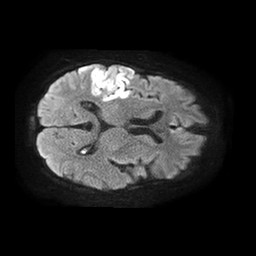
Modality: TRACE
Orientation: axial
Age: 69
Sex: female
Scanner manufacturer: philips
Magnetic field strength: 1.5 T
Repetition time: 4.6 s
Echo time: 0.08631 s